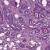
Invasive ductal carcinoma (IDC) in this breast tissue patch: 1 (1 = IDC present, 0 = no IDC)